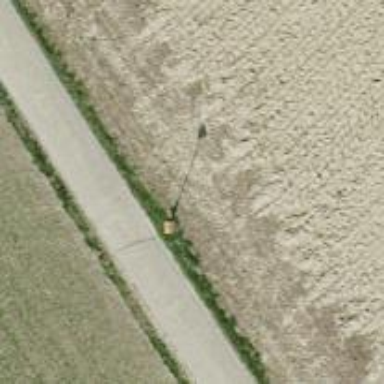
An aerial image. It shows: Pole with roof-covered pipeline marker.